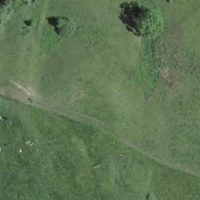
EUNIS habitat code: 24
Species observed at this site:
Filipendula ulmaria